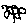
Label: flower